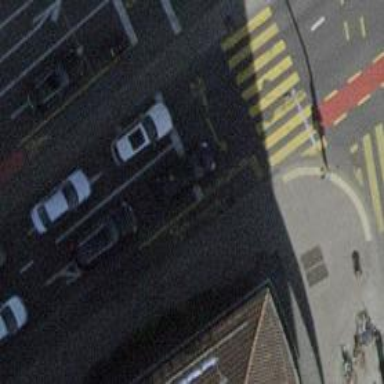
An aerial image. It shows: Road with traffic signals.